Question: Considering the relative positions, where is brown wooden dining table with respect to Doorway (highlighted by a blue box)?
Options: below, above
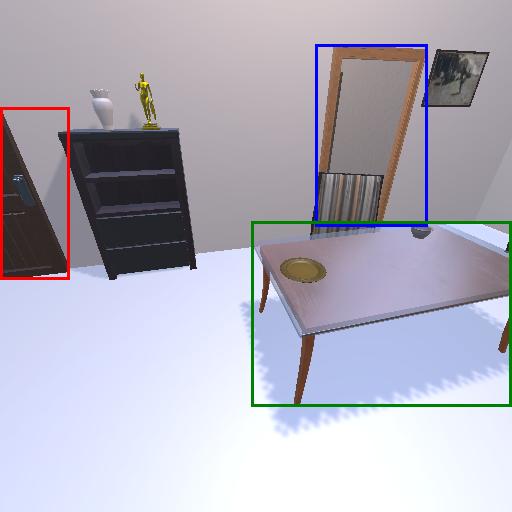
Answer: below